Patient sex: M
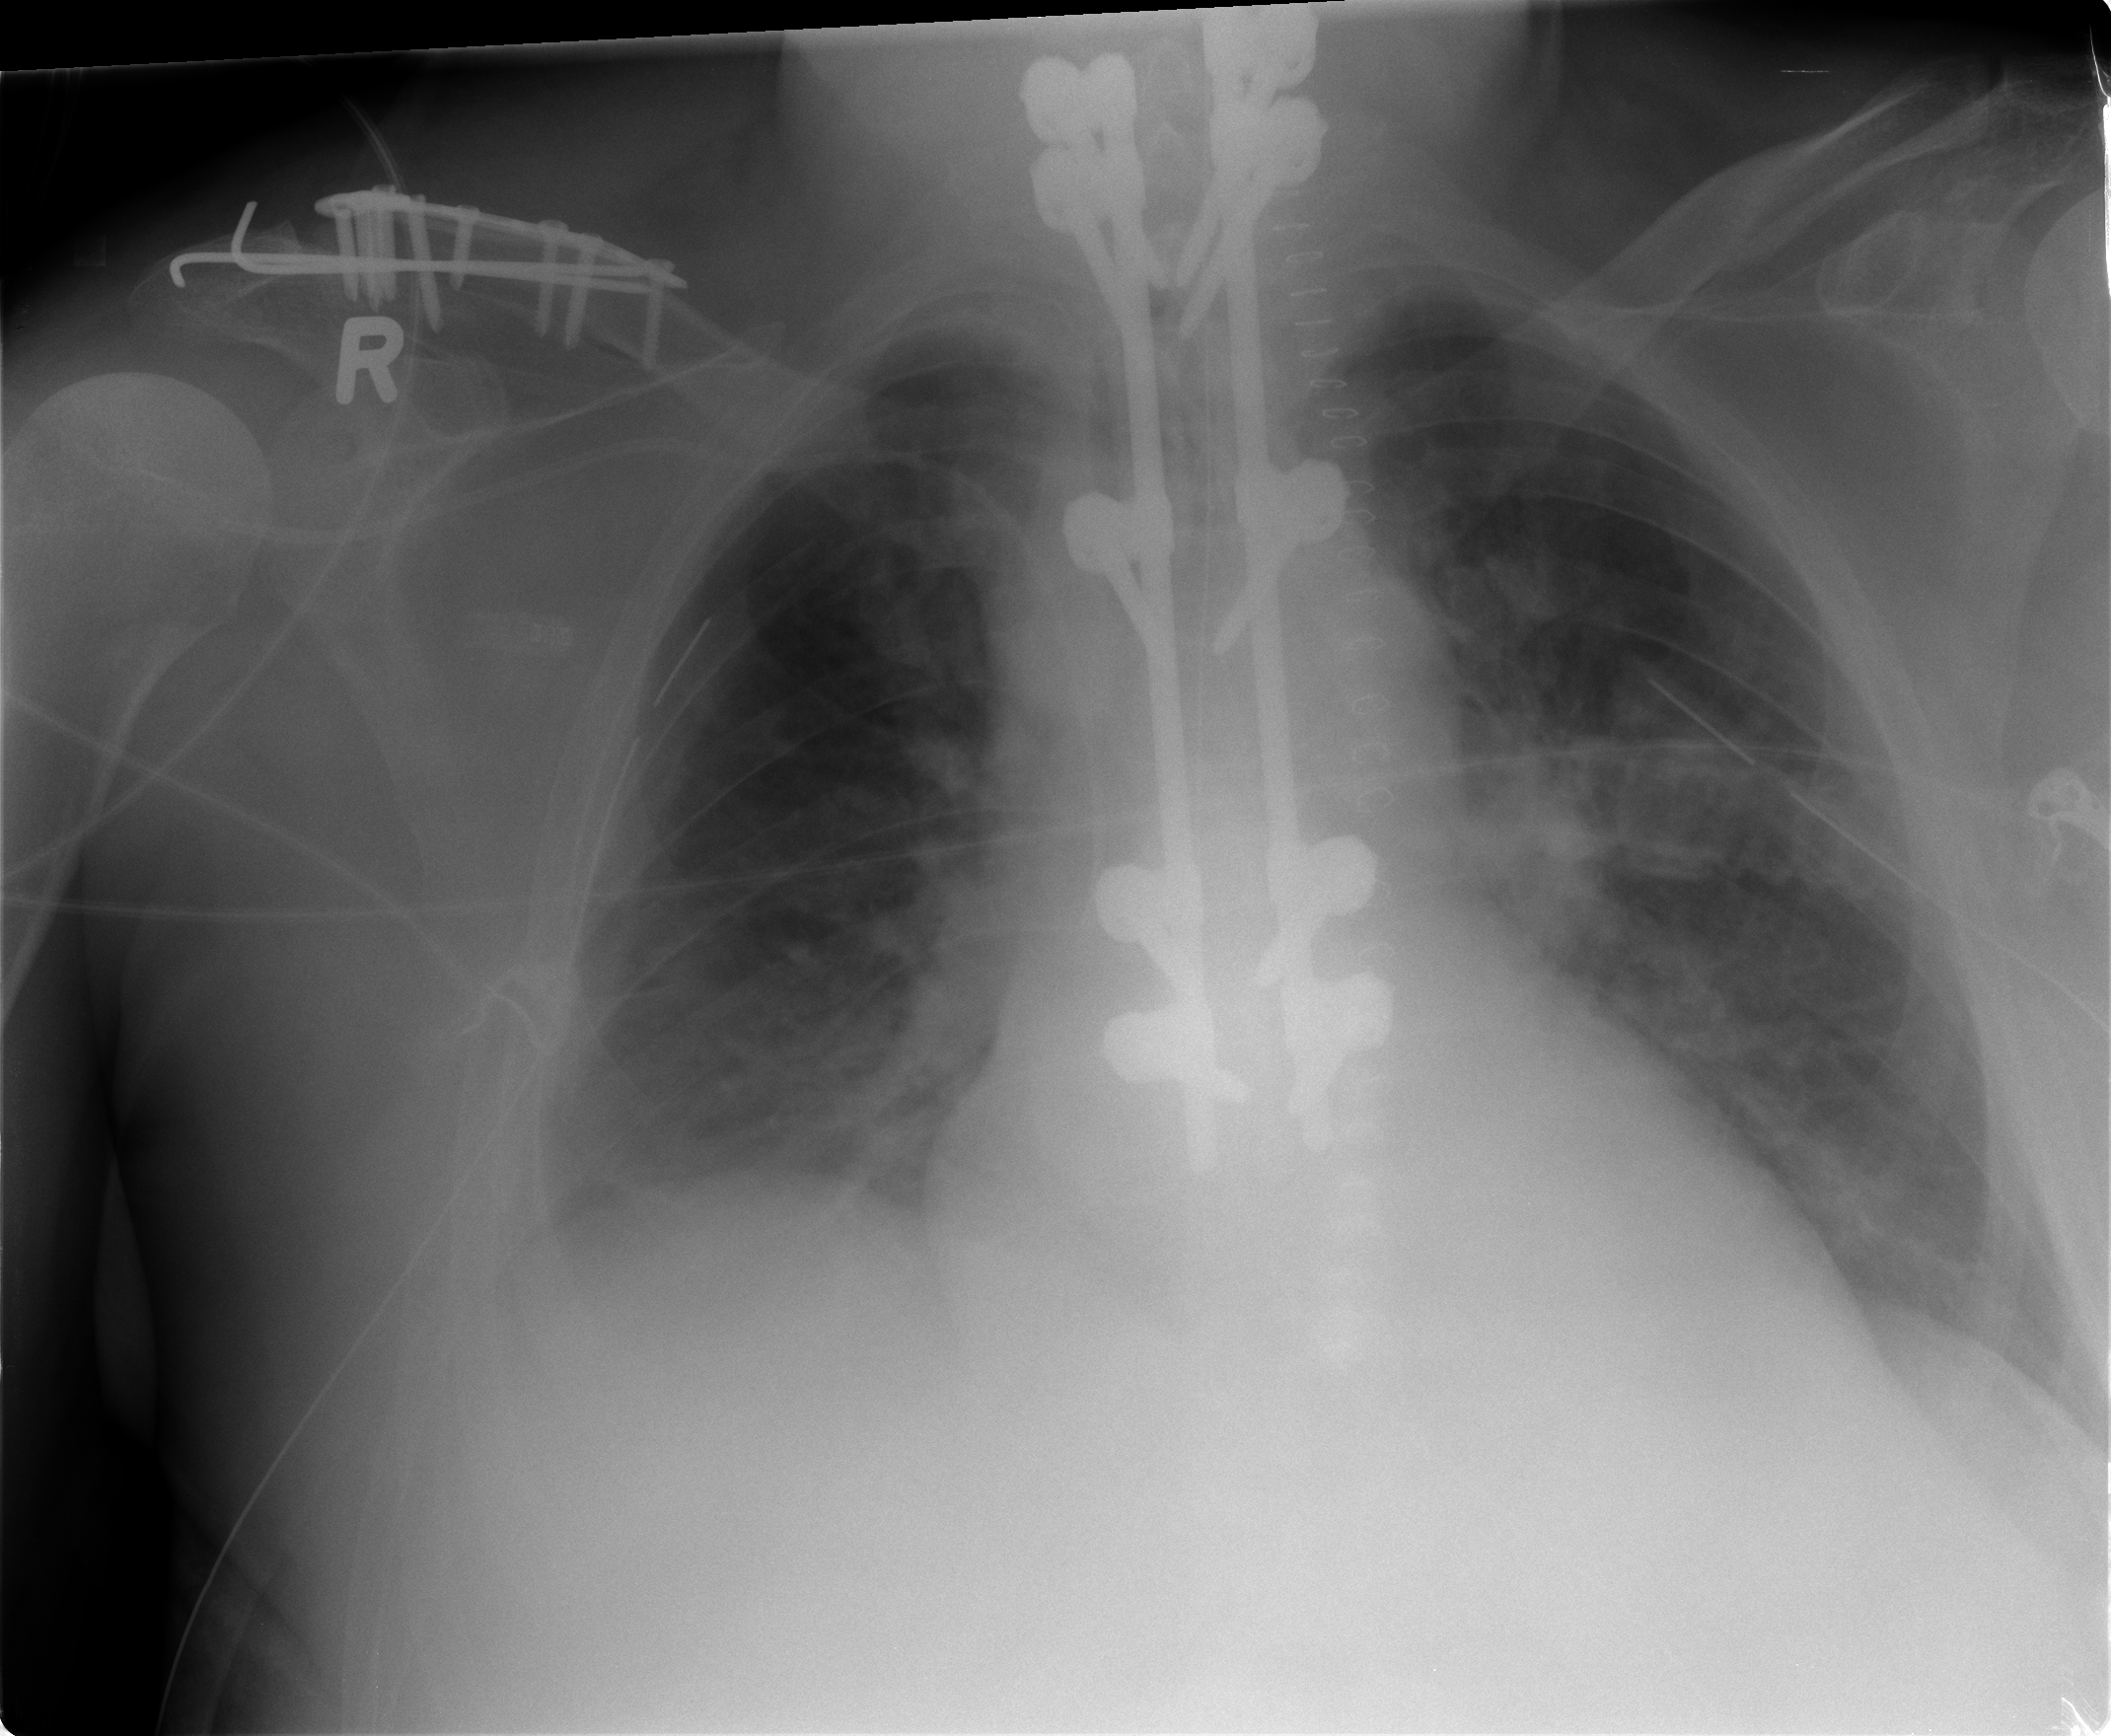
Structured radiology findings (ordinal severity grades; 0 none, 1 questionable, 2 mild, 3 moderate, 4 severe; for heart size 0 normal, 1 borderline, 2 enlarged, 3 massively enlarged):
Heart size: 1
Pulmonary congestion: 0
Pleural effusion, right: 1
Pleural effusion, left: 0
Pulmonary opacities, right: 0
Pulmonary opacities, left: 1
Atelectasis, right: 2
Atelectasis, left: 1